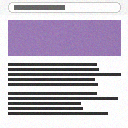
Screen state: on